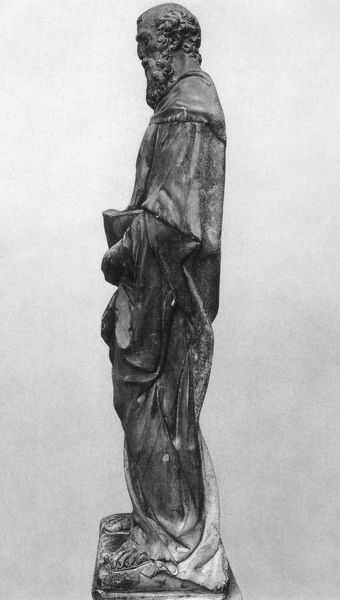
Titel: Hl. Markus
Künstler: Donatello
Standort: Florenz, Orsanmichele (EU - I - Toskana)
Schlagwörter: mann, grau, alt, bart, falten, sockel, stein, figur, gewand, mantel, statue, buch, zeus, nackte füße